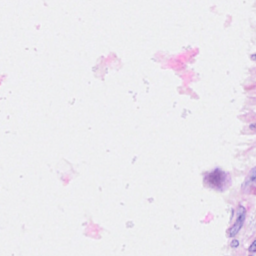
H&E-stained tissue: Breast